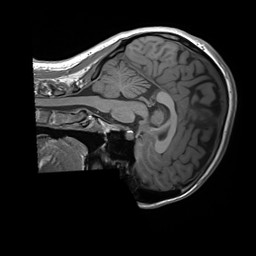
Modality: T1w
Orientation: sagittal
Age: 22
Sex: female
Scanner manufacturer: siemens
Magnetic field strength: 3 T
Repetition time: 1.8 s
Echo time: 0.00232 s